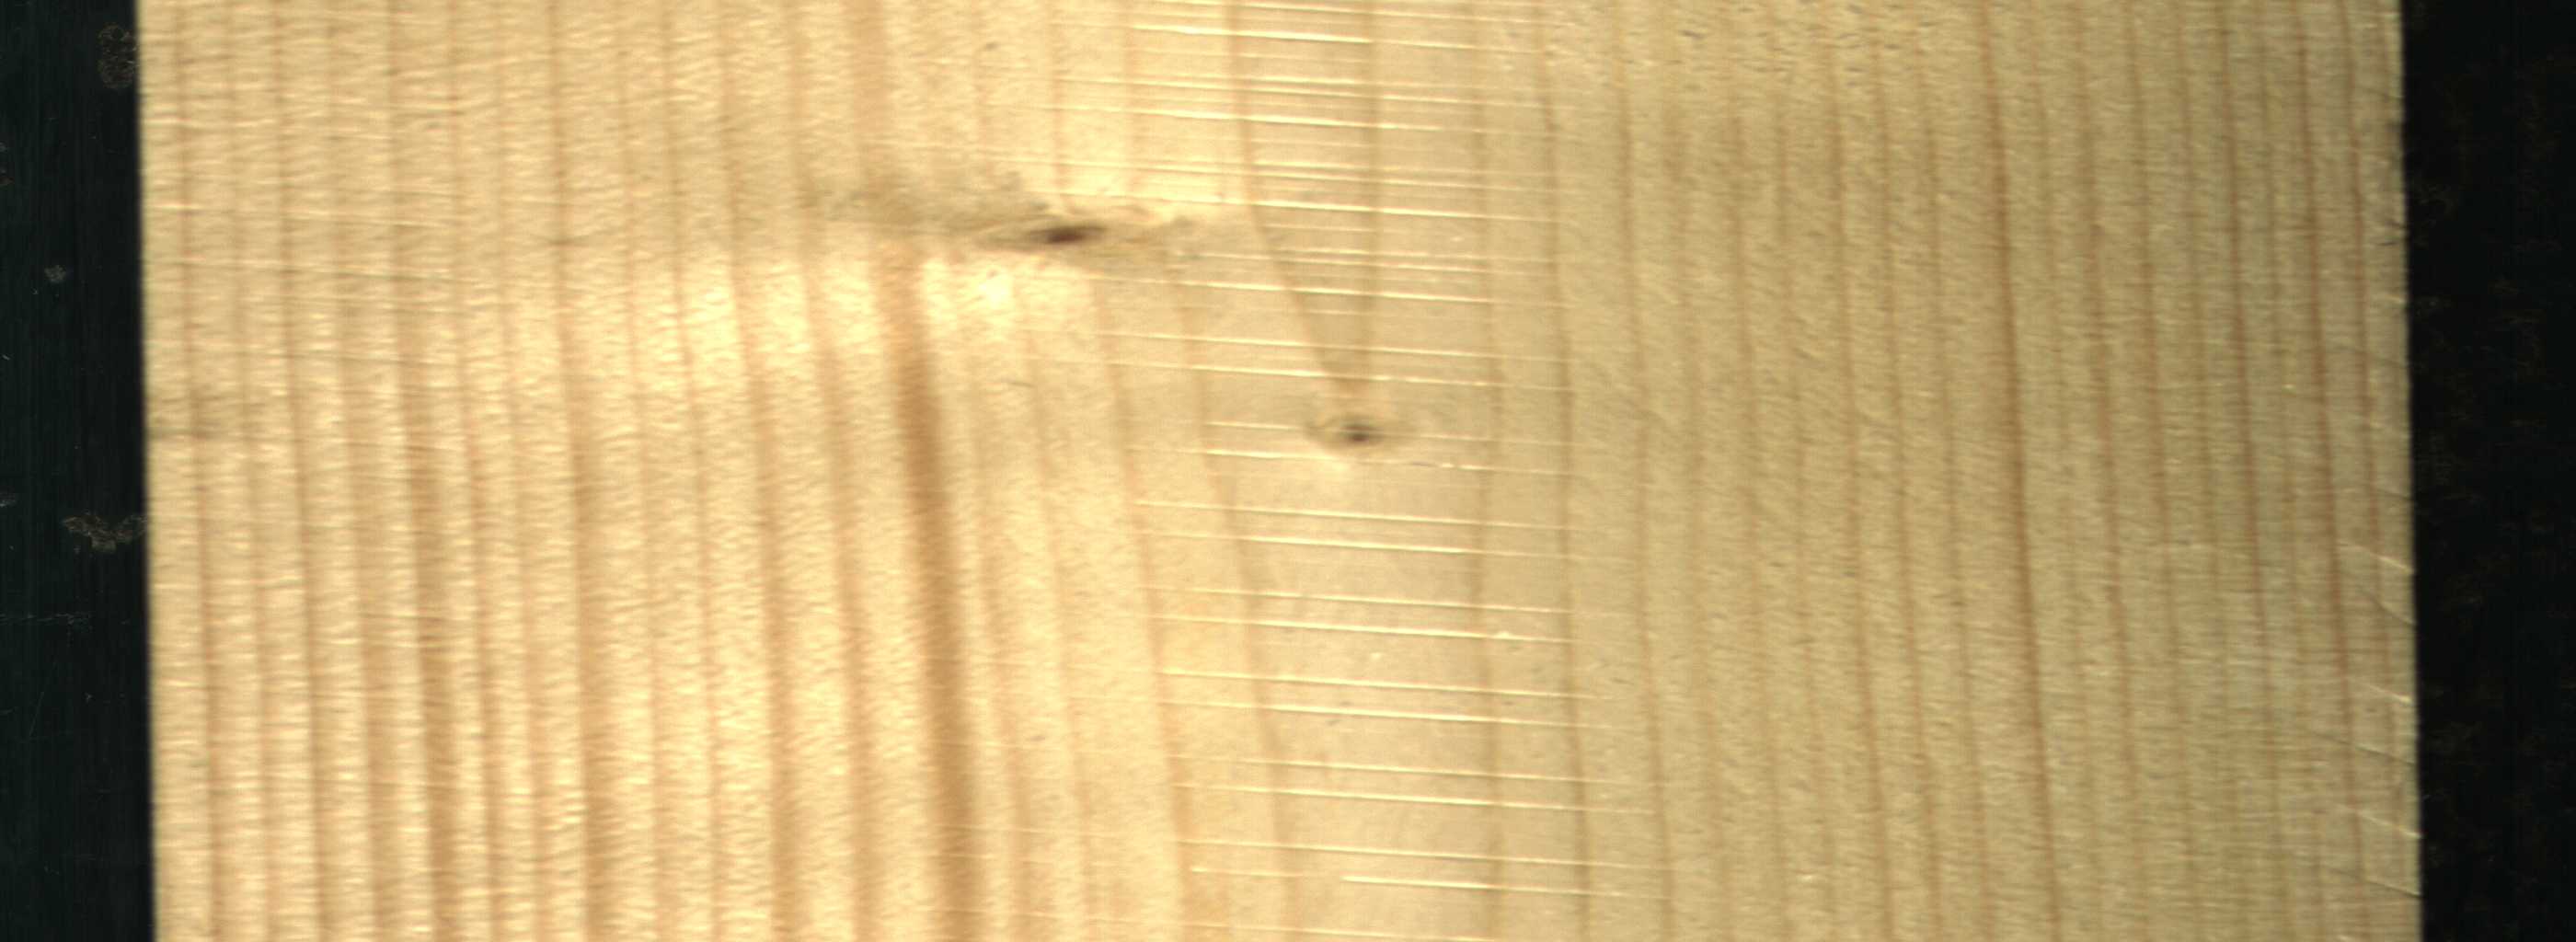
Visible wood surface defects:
Live_Knot
Live_Knot